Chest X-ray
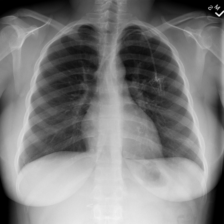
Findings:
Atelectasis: negative
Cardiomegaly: negative
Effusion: negative
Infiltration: negative
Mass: negative
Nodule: negative
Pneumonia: negative
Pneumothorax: negative
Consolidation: negative
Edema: negative
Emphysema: negative
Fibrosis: negative
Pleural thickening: negative
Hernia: negative